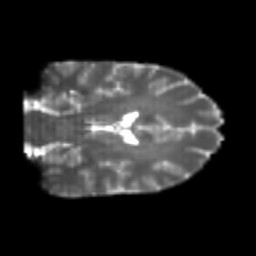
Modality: T2w
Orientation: coronal
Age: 22
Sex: female
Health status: healthy
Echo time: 0.074 s